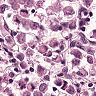
Metastatic tissue present: yes